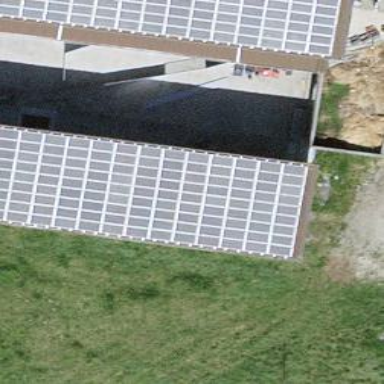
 consisting of solar photovoltaic panels."